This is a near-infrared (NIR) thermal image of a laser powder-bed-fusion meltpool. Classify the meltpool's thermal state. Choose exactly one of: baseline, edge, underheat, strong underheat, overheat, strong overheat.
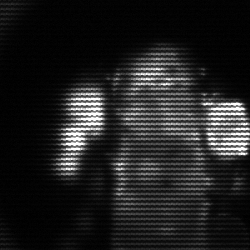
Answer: strong underheat